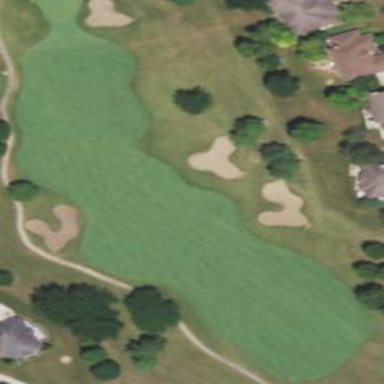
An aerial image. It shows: Grassy area designated as golf fairway.